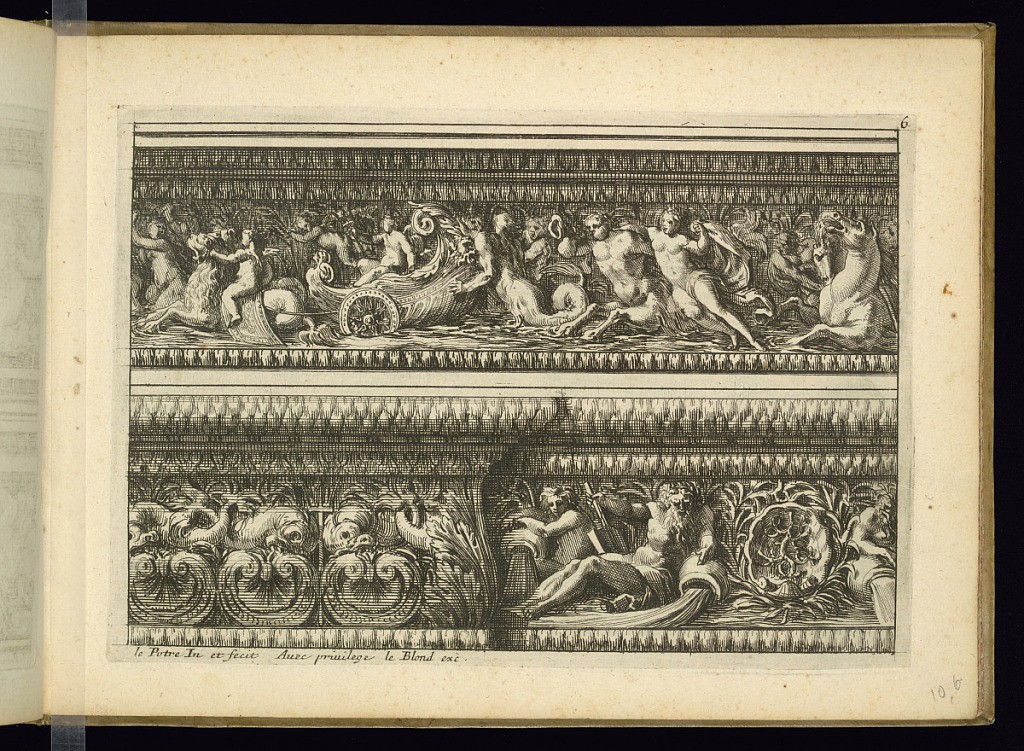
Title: Two Frieze Designs
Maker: Jean Le Pautre, French, 1618–1682
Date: before 1666
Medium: Etching on laid paper
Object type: Print
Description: Two frieze designs with tritons, sea lions, female figures, putti, a carriage, dolphins, shells, foliage, water, scrolling leaves (rinceaux), and wave pattern moldings. The plate is signed and numbered.